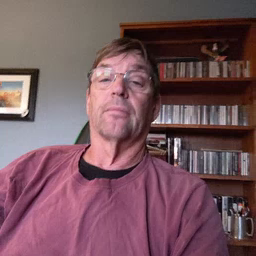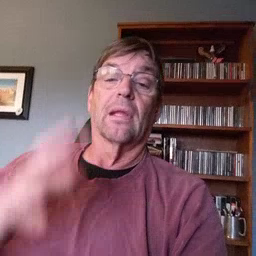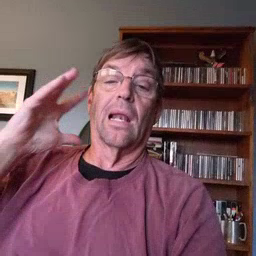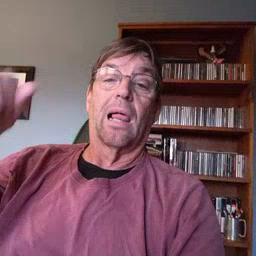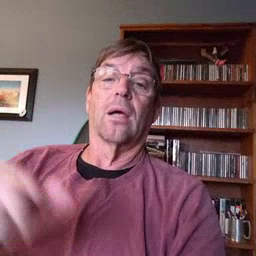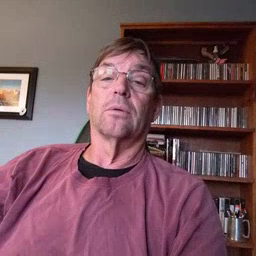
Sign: loud